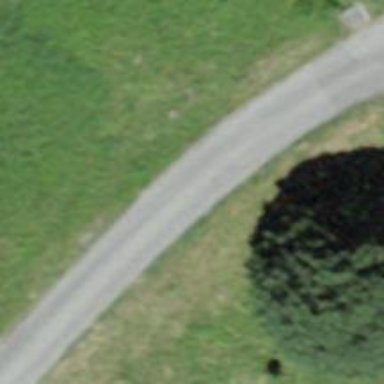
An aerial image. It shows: Unclassified asphalt road suitable for downhill skiing.